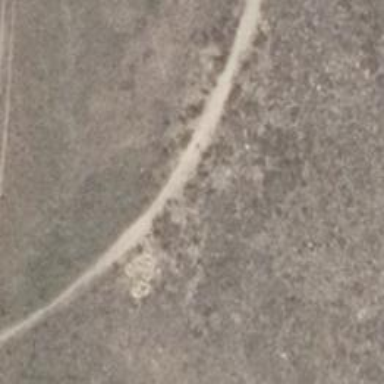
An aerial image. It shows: Ground path.